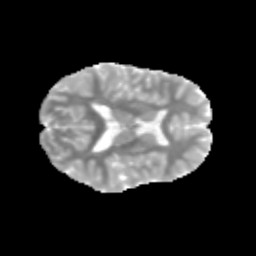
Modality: MD
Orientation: axial
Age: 12
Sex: female
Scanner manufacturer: siemens
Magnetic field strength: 3 T
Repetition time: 3.8 s
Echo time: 0.07 s